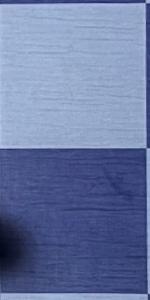
Label: Empty